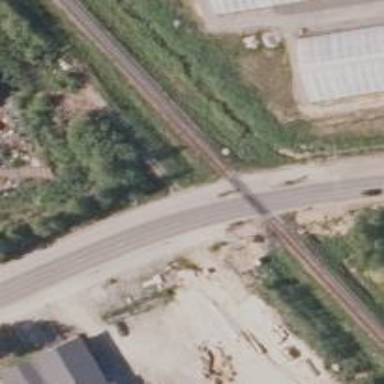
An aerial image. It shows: Level crossing with lights and saltire markings.